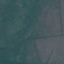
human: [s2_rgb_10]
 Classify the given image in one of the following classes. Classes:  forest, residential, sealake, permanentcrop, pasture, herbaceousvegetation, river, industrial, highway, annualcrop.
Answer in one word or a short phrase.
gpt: HerbaceousVegetation